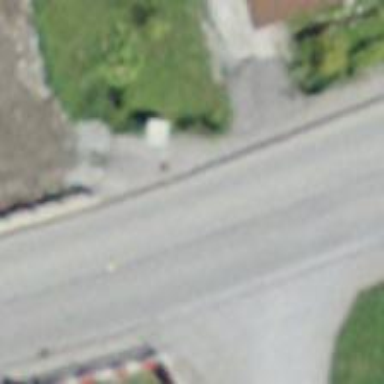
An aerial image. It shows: Secondary road with asphalt surface.